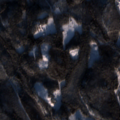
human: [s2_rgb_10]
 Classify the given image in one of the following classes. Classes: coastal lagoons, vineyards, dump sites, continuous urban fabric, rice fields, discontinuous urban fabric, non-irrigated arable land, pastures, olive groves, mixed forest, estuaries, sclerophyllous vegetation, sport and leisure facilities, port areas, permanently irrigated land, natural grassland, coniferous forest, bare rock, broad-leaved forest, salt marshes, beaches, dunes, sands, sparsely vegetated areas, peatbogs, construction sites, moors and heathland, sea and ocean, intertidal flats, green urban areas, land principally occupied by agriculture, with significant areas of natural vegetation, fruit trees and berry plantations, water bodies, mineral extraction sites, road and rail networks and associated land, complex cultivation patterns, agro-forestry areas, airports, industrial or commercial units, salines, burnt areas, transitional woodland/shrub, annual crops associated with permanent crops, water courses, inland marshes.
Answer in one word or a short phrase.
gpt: coniferous forest, mixed forest